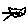
Label: cat